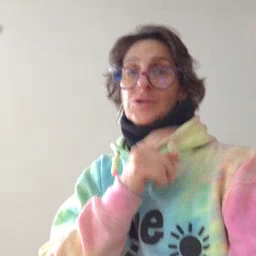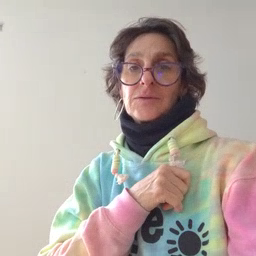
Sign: shhh